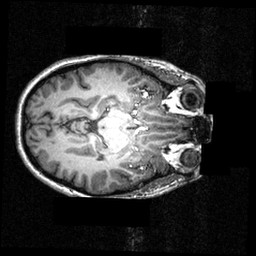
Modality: T1w
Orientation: axial
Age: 24
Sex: female
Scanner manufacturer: siemens
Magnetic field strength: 3.951 T
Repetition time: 1.5 s
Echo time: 0.00335 s